Question: I'm trying to build a visitors counter in Laravel....
I don't know what the best place is to put the code inside so that it loads on EVERY page... But I putted it inside of the routes.php....
I think I'll better place it inside of basecontroller?
But okay, My code looks like this now:
'''
//stats
$date = new \DateTime;
$check_if_exists = DB::table('visitor')->where('ip', $_SERVER['REMOTE_ADDR'])->first();
$get_visit_day = DB::table('visitor')->select('visit_date')->where('ip', $_SERVER['REMOTE_ADDR'])->first();
$value = date_create($get_visit_day->visit_date);
if(!$check_if_exists)
{
DB::table('visitor')->insert(array('ip' => $_SERVER['REMOTE_ADDR'], 'hits' => '1', 'visit_date' => $date));
}else{
DB::table('visitor')->where('ip', $_SERVER['REMOTE_ADDR'])->increment('hits');
}
$value = date_create($get_visit_day->visit_date);
if ($check_if_exists && date_format($value, 'd') != date('d')) {
DB::table('visitor')->insert(array('ip' => $_SERVER['REMOTE_ADDR'], 'hits' => '1', 'visit_date' => $date));
}
'''
That works fine, but the problem is, my database columns always add a new value.
So this is my database:

From the table 'visitor'.
It keeps adding a new IP, hit and visit_date...
How is it possible to just update the hits from today (the day) and if the day is passed, to set a new IP value and count in that column?
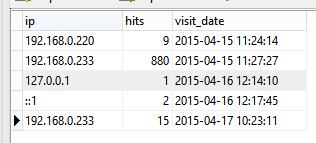
Answer: I'm not 100% sure on this, but you should be able to do something like this. It's not tested, and there may be a more elegant way to do it, but it's a starting point for you.
Change the 'visit_date (datetime)' column into 'visit_date (date)' and 'visit_time (time)' columns, then create an 'id' column to be the primary key. Lastly, set 'ip + date' to be a unique key to ensure you can't have the same IP entered twice for one day.
This is just for ease: make an Eloquent model for the table so you don't have to use Fluent (query builder) all the time:
'''
class Tracker extends Eloquent {
public $attributes = [ 'hits' => 0 ];
protected $fillable = [ 'ip', 'date' ];
protected $table = 'table_name';
public static function boot() {
// Any time the instance is updated (but not created)
static::saving( function ($tracker) {
$tracker->visit_time = date('H:i:s');
$tracker->hits++;
} );
}
public static function hit() {
static::firstOrCreate([
'ip' => $_SERVER['REMOTE_ADDR'],
'date' => date('Y-m-d'),
])->save();
}
}
'''
Now you should be able to do what you want by just calling this:
'''
Tracker::hit();
'''